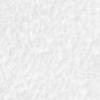
Label: no_change